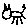
Label: cat